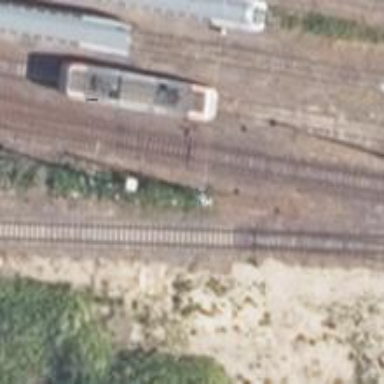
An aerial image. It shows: Railway switch.